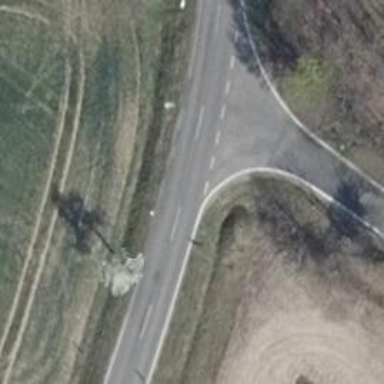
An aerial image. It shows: Tertiary road with asphalt surface.